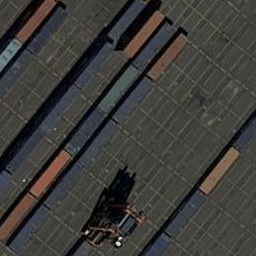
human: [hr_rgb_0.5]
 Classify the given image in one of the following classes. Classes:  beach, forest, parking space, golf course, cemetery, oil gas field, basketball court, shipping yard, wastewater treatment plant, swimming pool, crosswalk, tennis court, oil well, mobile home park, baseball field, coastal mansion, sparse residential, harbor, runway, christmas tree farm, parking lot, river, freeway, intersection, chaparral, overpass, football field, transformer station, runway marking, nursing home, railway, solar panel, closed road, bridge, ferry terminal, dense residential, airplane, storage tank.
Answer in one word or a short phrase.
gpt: shipping yard